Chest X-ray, PA view. Patient: 57 years old, sex M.
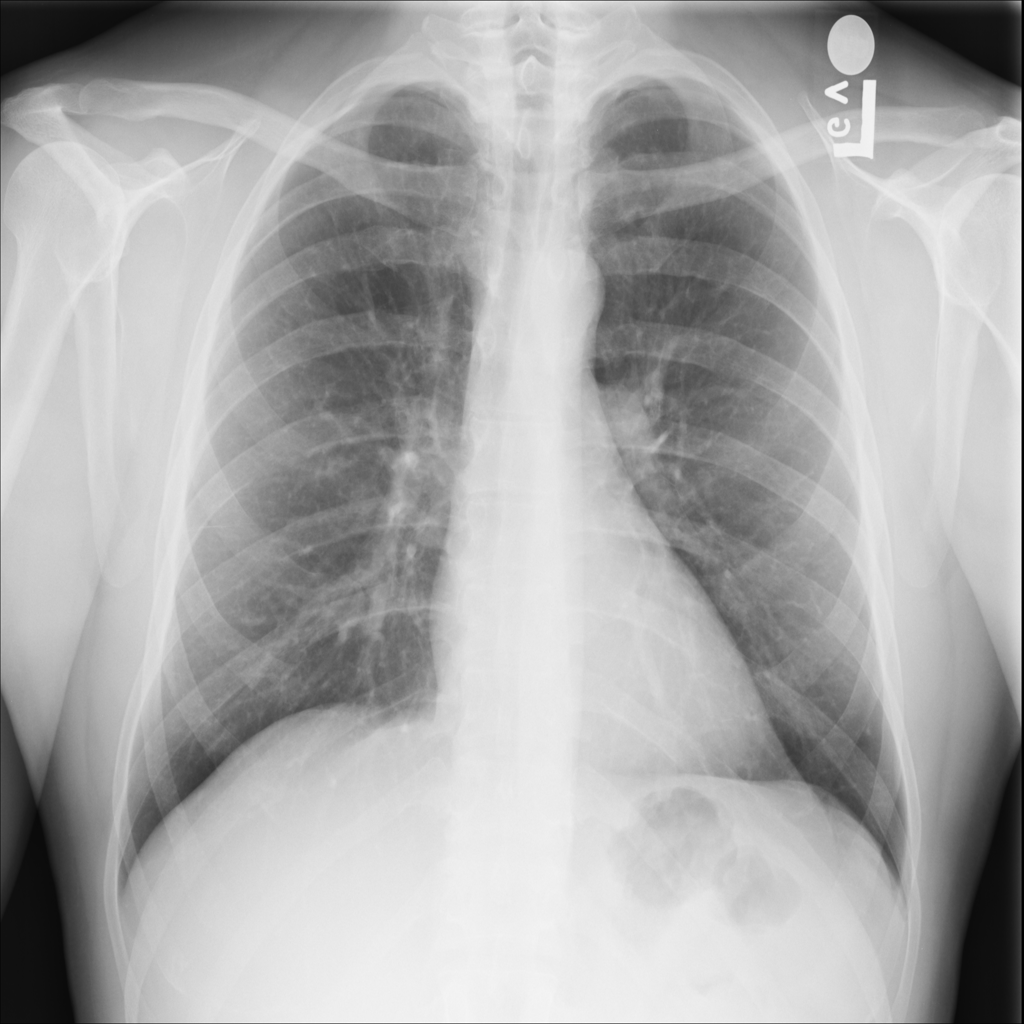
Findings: No Finding